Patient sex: M
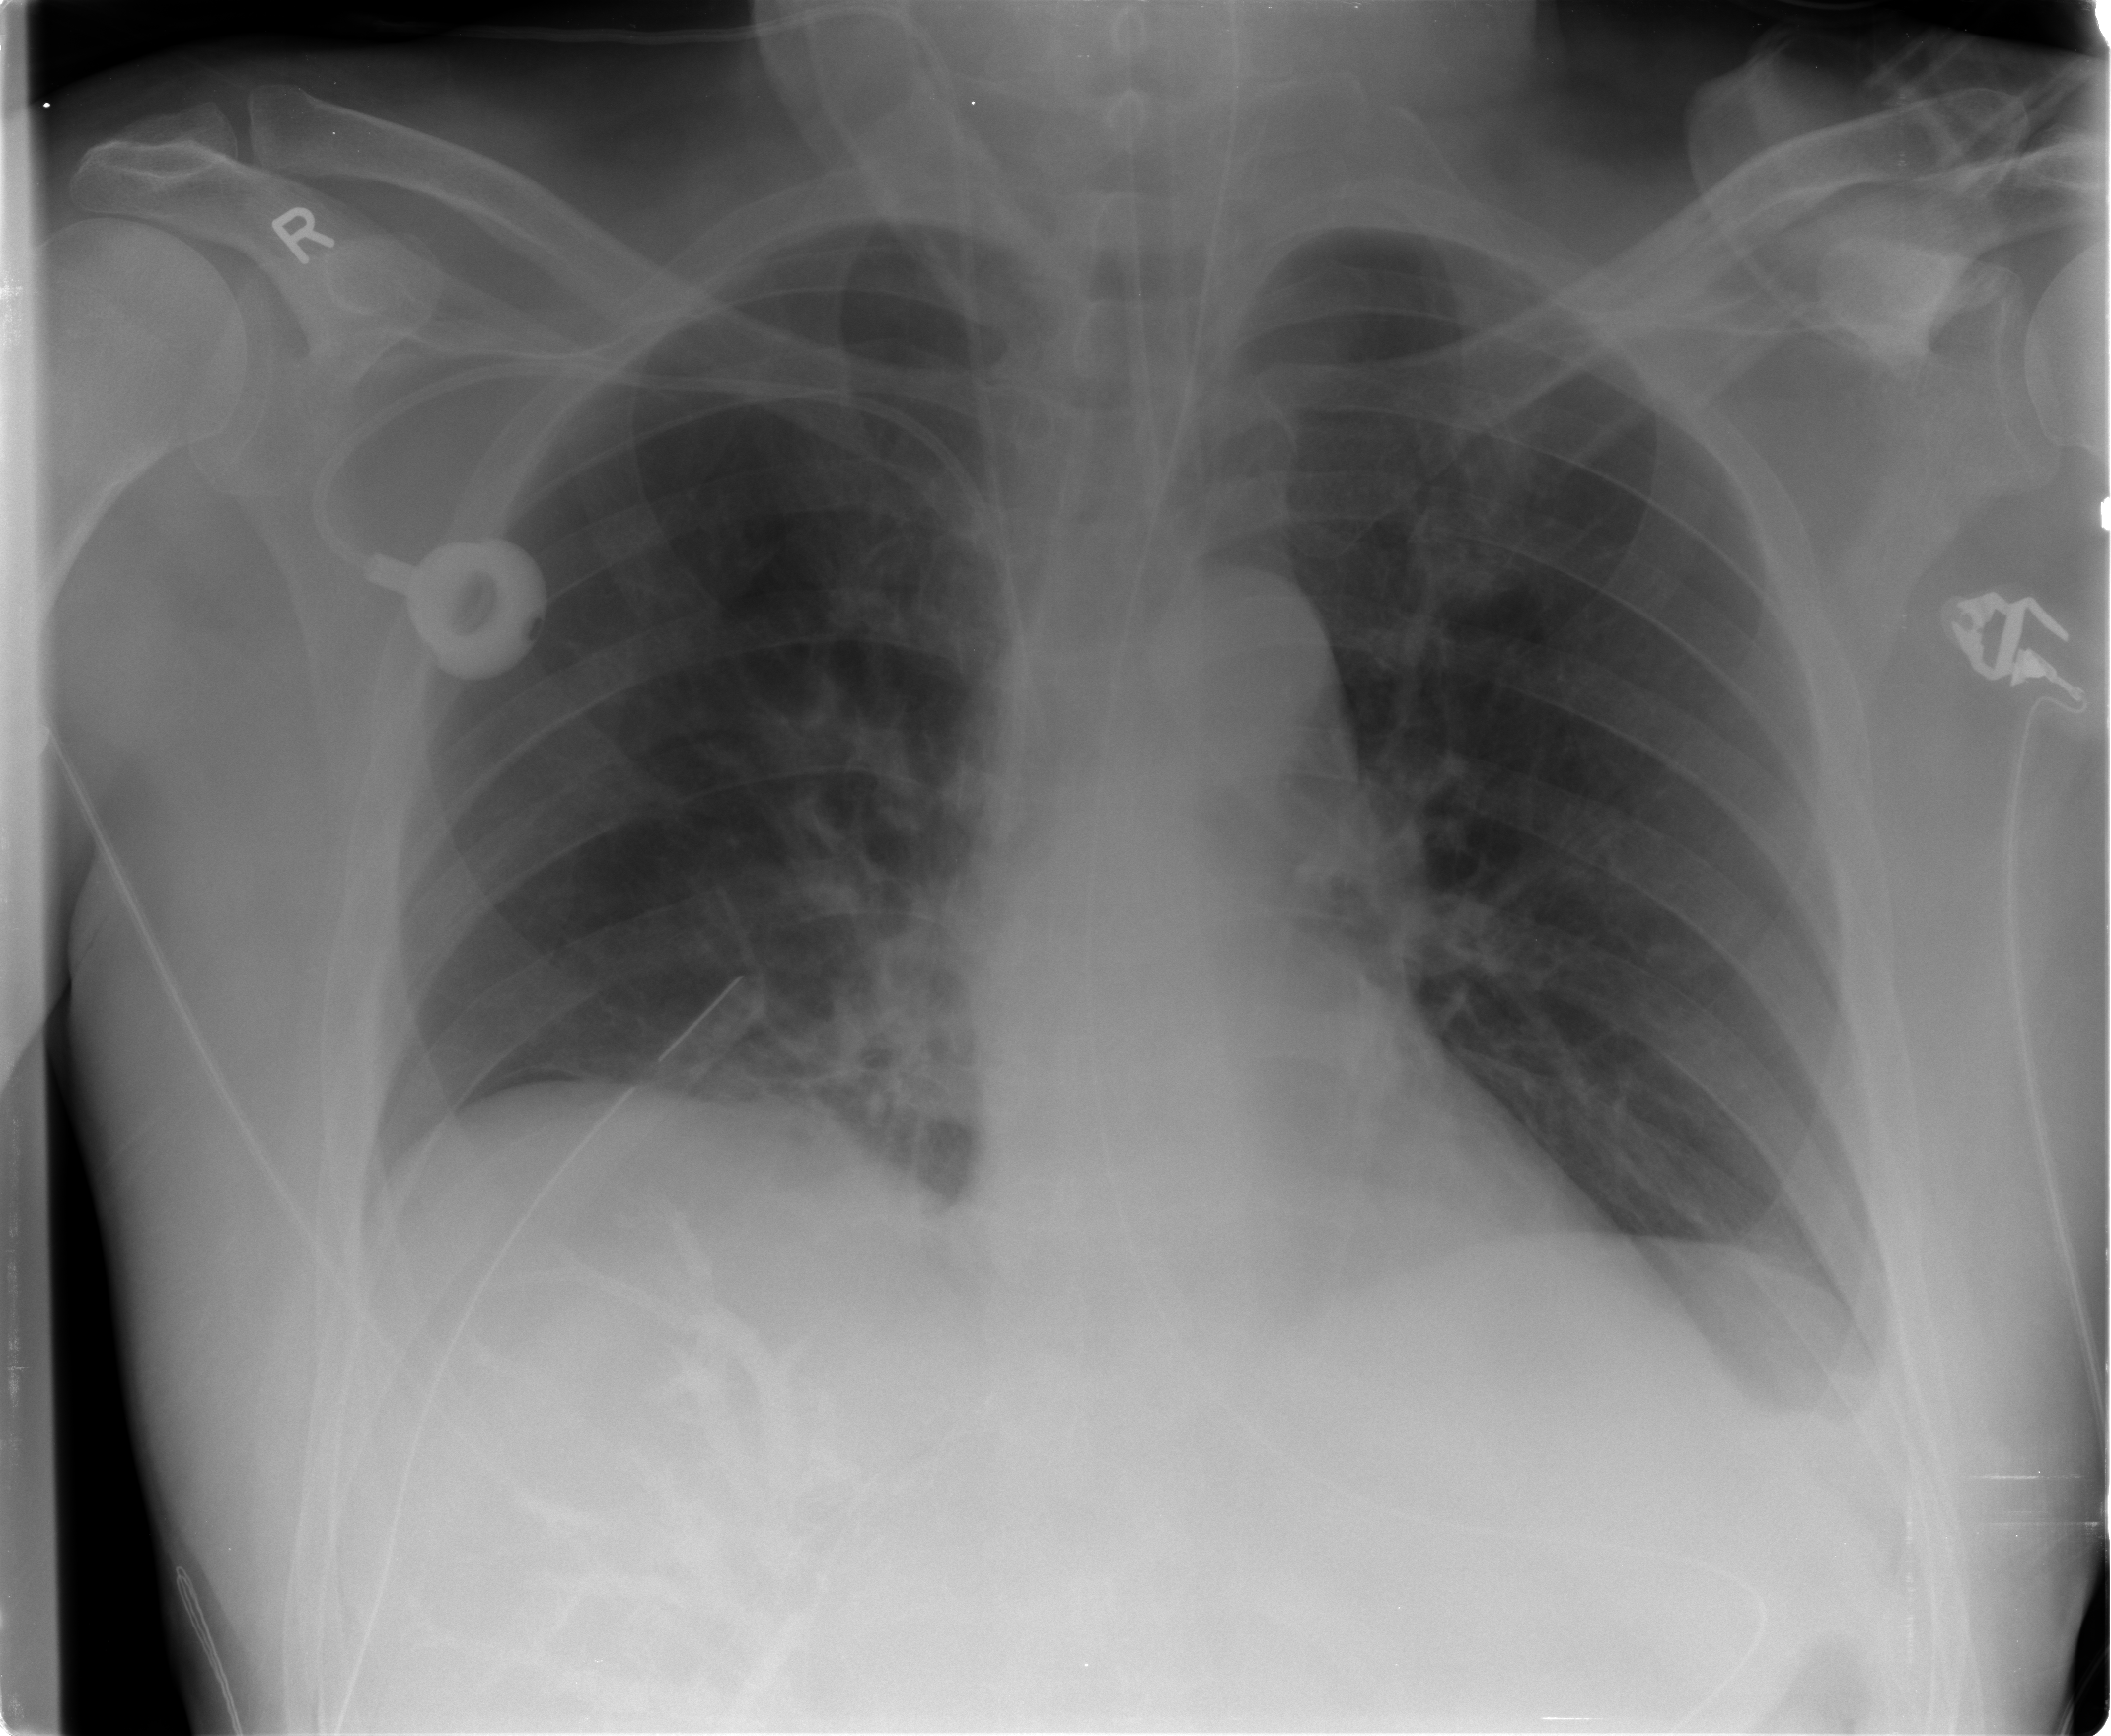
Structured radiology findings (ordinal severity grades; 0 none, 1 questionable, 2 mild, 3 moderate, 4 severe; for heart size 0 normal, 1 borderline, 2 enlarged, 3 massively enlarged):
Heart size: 0
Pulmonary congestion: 0
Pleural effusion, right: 0
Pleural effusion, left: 1
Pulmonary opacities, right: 0
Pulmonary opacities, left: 0
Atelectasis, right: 1
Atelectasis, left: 0